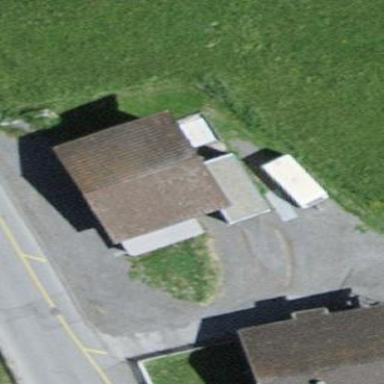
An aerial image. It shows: Building.